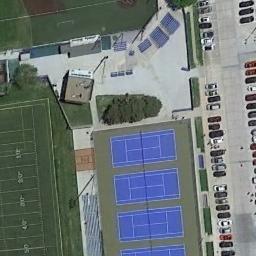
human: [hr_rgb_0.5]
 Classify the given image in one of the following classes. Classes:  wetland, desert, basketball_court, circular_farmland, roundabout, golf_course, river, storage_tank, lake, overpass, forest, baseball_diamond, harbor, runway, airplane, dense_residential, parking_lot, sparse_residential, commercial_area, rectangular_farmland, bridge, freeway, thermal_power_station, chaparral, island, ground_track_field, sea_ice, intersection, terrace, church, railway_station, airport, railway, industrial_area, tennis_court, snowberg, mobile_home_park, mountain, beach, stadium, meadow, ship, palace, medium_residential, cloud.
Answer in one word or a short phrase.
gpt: tennis_court